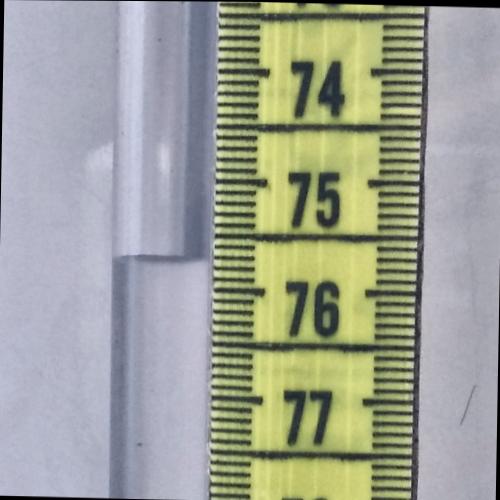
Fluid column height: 75.7 cm